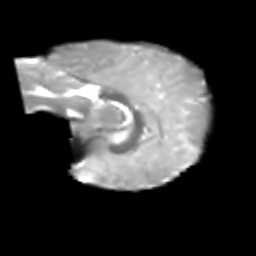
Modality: T2w
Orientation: sagittal
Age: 7
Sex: male
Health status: healthy